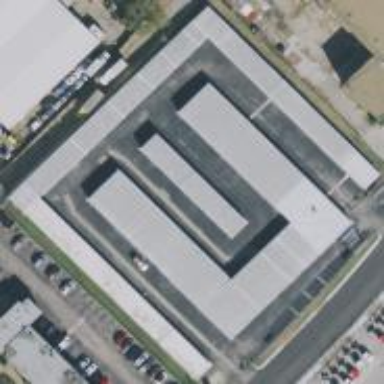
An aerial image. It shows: Warehouse building.